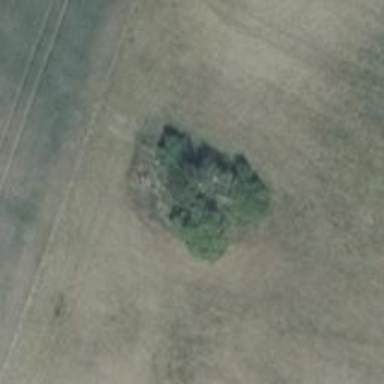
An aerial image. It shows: Hunting stand.